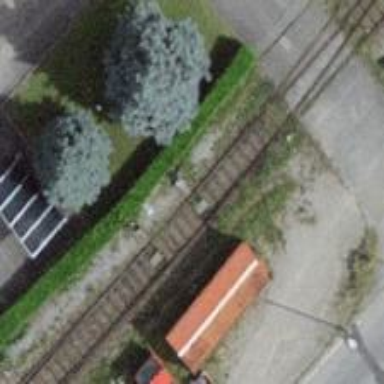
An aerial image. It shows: Rail spur service.